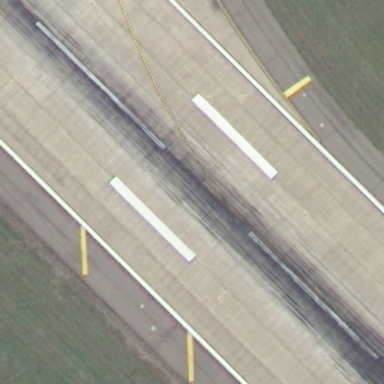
It is a straight runway with some mark lines on it .